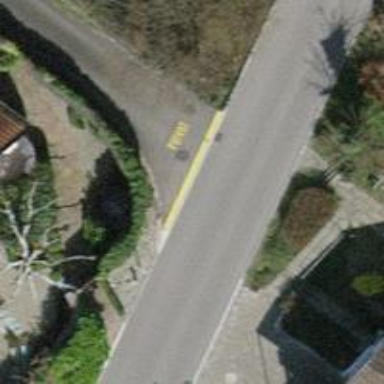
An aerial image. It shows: Residential road with asphalt surface and no sidewalks.